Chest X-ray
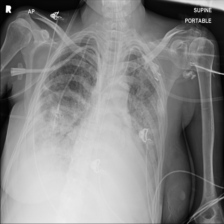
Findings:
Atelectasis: negative
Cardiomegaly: negative
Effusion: positive
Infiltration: positive
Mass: negative
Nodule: negative
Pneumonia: negative
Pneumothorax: negative
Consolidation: negative
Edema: negative
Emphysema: negative
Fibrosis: negative
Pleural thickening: negative
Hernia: negative